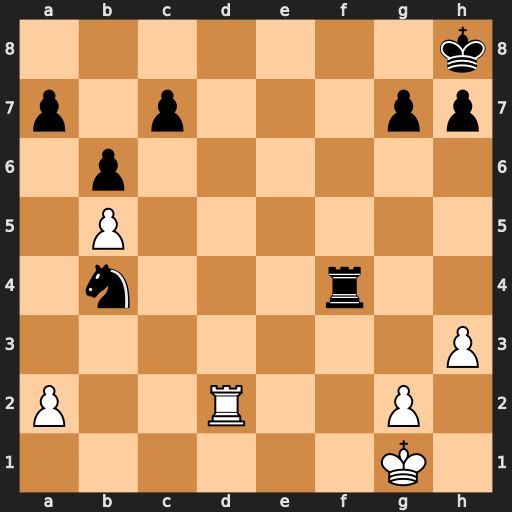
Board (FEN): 7k/p1p3pp/1p6/1P6/1n3r2/7P/P2R2P1/6K1
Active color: w
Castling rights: -
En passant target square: -
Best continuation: Rd8+ Rf8 Rxf8#